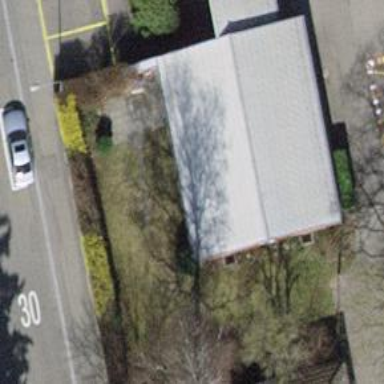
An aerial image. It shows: Library.